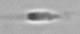
Label: flagellate_morphotype3